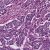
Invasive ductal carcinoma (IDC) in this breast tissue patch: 1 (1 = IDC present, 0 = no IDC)